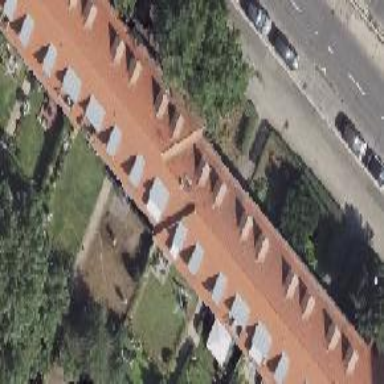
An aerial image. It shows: Apartment building with hipped roof.